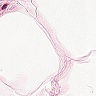
Metastatic tissue present: no